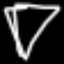
Label: diamond